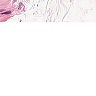
Metastatic tissue present: no